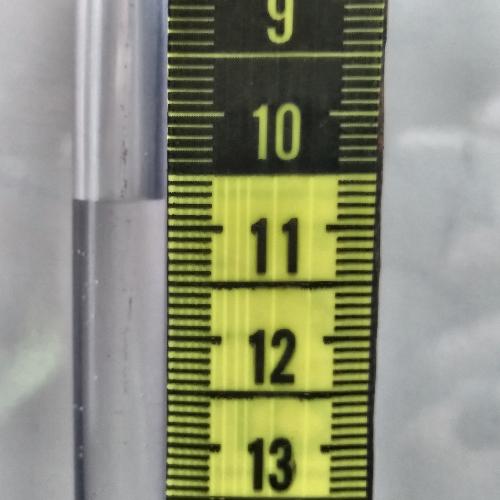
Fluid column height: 10.7 cm